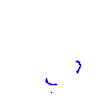
Particle: kaon